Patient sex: M
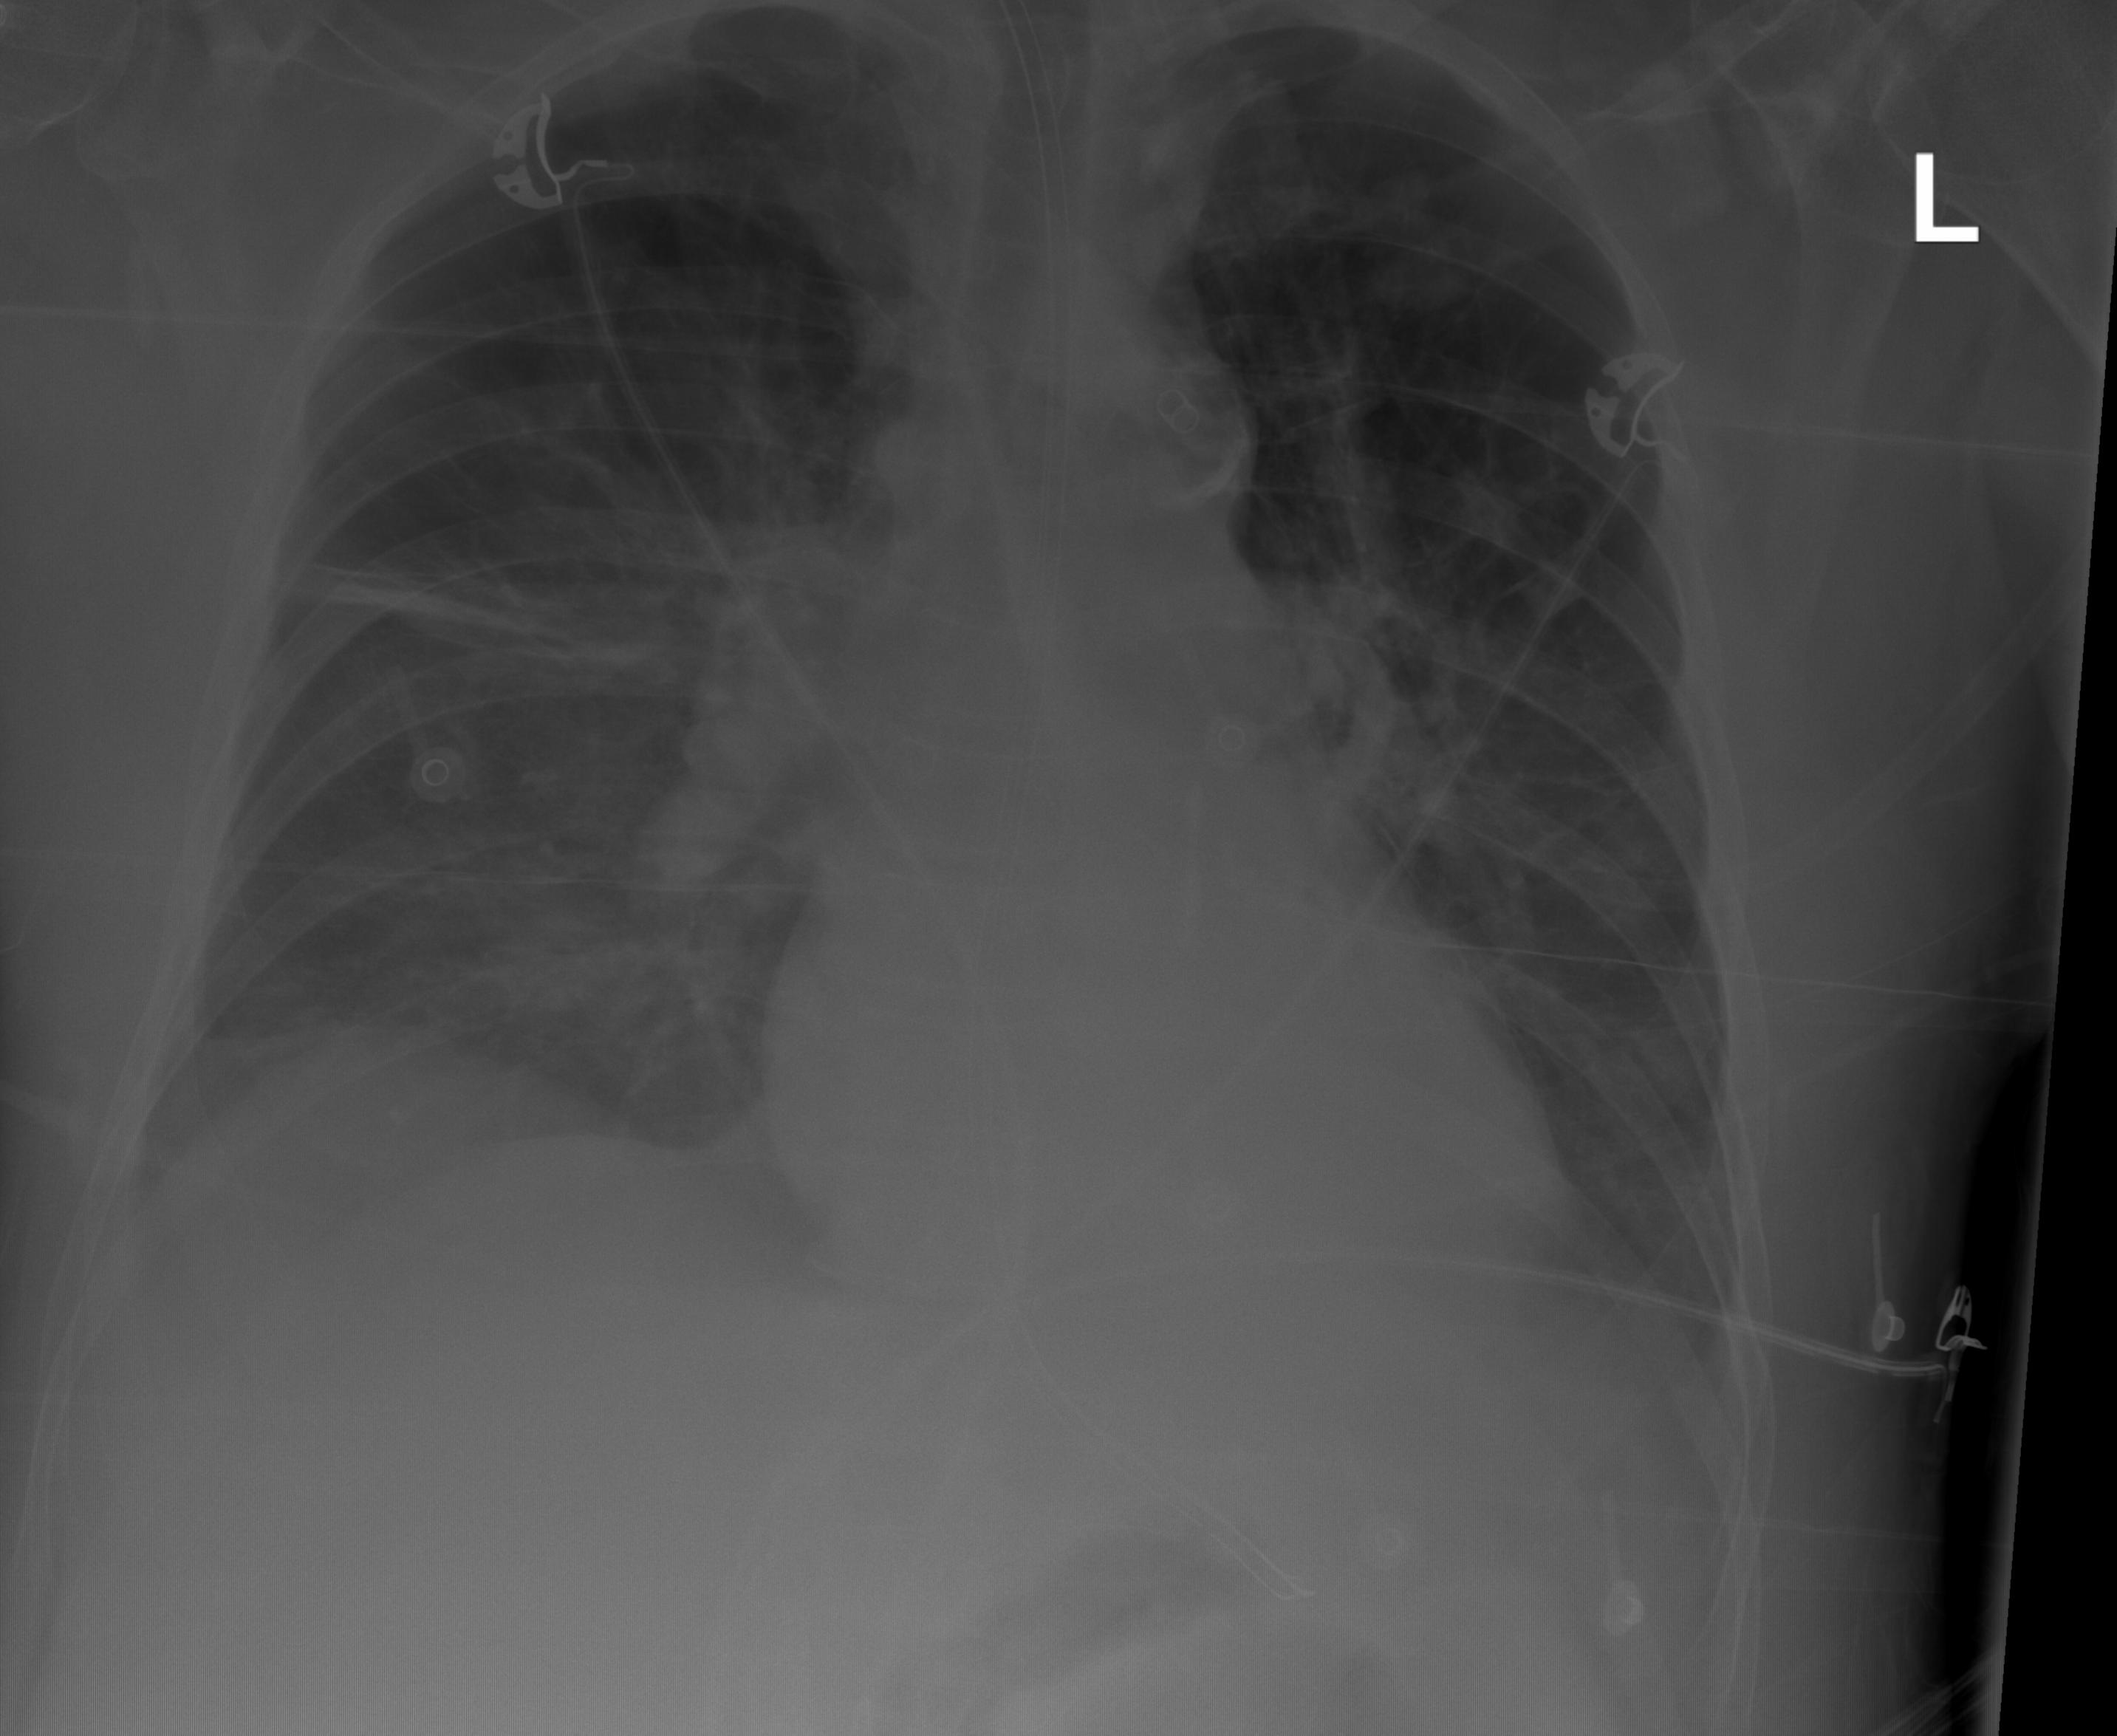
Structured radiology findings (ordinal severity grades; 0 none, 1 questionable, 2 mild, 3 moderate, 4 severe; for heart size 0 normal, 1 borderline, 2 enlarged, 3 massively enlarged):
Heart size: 0
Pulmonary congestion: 0
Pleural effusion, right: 2
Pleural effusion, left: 2
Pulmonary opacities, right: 0
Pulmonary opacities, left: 0
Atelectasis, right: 2
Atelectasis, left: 2